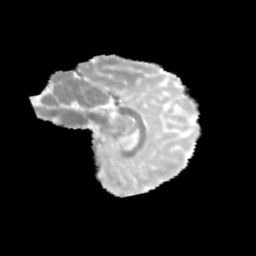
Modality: MD
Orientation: sagittal
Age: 12
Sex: female
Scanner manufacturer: siemens
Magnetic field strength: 3 T
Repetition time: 3.8 s
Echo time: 0.07 s